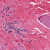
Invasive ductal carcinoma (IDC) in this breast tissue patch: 0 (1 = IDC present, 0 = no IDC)